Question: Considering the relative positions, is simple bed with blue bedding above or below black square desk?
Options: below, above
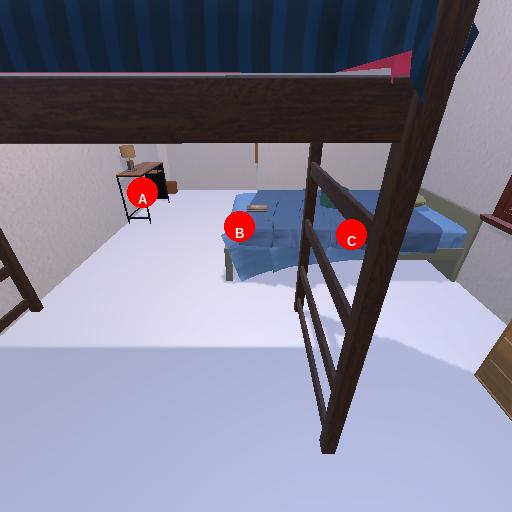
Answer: below